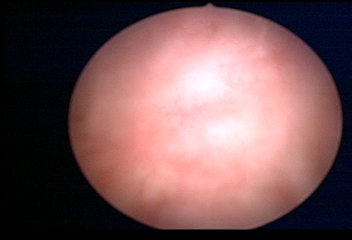
Modality: WLC
Class: Normal mucosa
Bladder cancer association: No